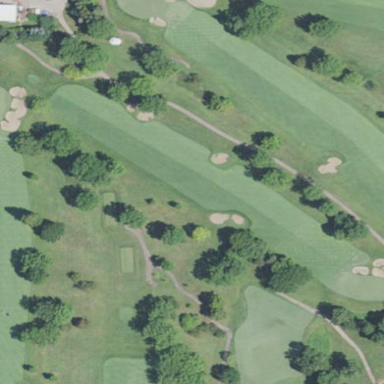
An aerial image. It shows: Golf fairway in the image.